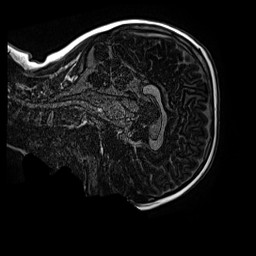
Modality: MP2RAGE
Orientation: sagittal
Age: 9
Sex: male
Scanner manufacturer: siemens
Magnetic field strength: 3 T
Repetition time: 4 s
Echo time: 0.00299 s